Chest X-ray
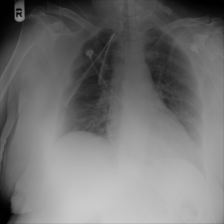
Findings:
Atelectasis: negative
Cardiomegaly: negative
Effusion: negative
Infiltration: negative
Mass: negative
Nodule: negative
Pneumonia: negative
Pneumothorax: negative
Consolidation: negative
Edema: negative
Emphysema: negative
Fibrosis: negative
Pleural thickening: negative
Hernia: negative